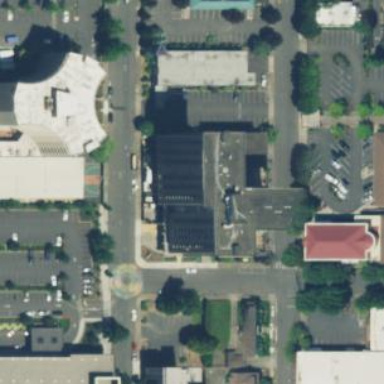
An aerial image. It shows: Building.